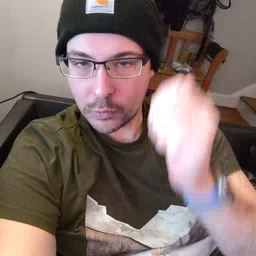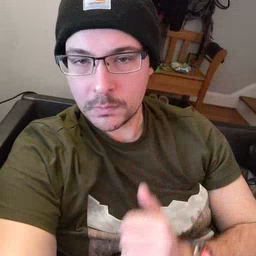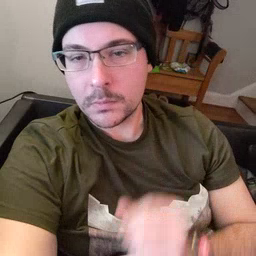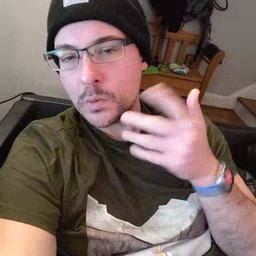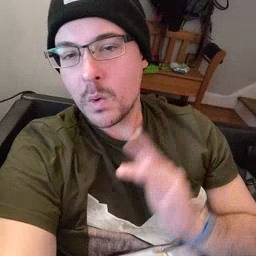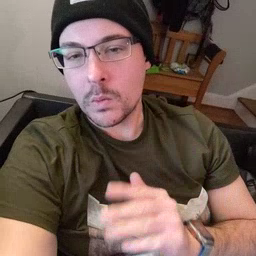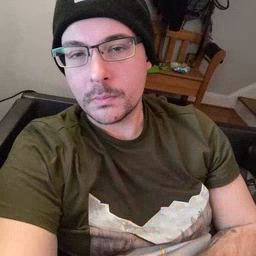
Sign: snow